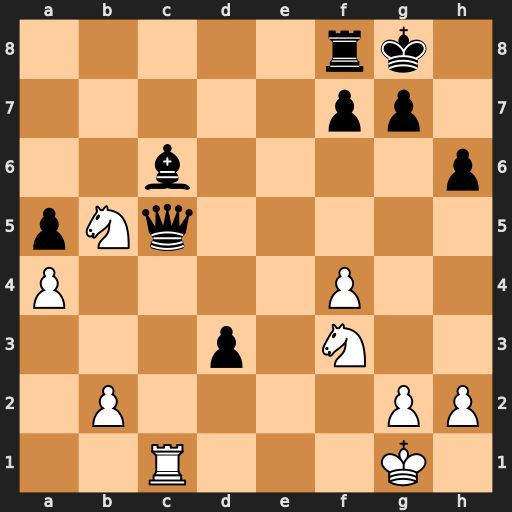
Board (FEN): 5rk1/5pp1/2b4p/pNq5/P4P2/3p1N2/1P4PP/2R3K1
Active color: w
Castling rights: -
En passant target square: -
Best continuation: Rxc5 Bxf3 gxf3